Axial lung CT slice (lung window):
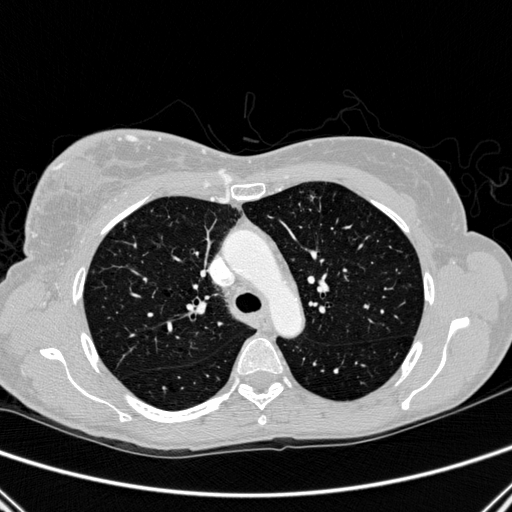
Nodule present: no